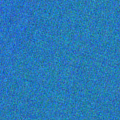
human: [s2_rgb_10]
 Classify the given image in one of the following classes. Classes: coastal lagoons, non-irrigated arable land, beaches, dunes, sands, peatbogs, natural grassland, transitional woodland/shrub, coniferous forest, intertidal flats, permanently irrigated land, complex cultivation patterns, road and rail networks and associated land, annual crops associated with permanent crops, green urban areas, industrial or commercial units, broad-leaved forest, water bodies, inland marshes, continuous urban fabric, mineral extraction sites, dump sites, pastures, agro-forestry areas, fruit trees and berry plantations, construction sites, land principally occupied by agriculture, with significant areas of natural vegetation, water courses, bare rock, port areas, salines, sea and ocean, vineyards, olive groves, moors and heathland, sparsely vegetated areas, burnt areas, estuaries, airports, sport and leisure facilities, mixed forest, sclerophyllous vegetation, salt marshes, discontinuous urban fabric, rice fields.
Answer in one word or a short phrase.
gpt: sea and ocean